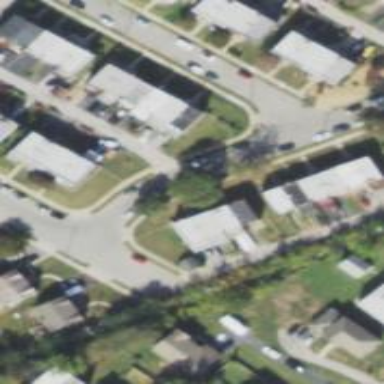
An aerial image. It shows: Alley classified as service road.